Field crop: tomato
Growth stage: 1
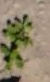
Species: portulaca